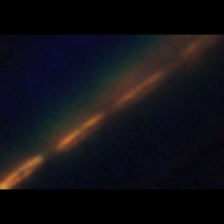
Taxon: Psuedo-nitzschia
Group: Diatoms